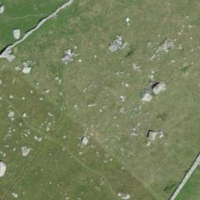
EUNIS habitat code: 26
Species observed at this site:
Phyllopertha horticola
Phyteuma orbiculare